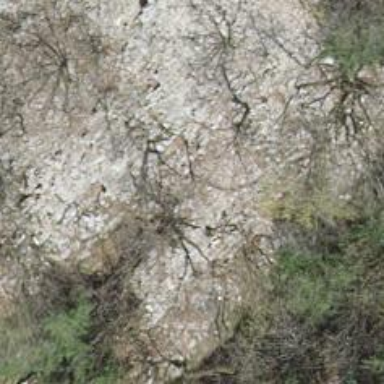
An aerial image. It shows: Cliff in nature.